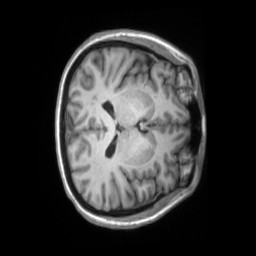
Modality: T1w
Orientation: axial
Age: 47
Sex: female
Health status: ill
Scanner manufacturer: siemens
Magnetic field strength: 3 T
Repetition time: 2.2 s
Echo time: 0.00157 s